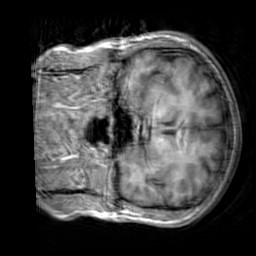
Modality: T1w
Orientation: coronal
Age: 26
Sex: male
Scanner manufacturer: siemens
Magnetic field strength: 3 T
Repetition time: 2.3 s
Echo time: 0.00303 s